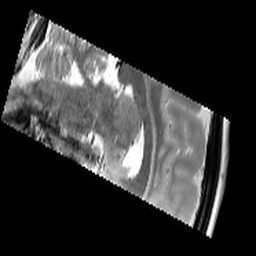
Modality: T2starw
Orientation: sagittal
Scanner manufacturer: siemens
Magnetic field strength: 3 T
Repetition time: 8.1 s
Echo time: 0.05 s